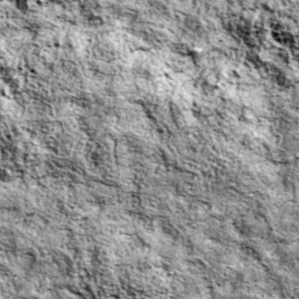
Label: non_frost